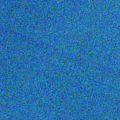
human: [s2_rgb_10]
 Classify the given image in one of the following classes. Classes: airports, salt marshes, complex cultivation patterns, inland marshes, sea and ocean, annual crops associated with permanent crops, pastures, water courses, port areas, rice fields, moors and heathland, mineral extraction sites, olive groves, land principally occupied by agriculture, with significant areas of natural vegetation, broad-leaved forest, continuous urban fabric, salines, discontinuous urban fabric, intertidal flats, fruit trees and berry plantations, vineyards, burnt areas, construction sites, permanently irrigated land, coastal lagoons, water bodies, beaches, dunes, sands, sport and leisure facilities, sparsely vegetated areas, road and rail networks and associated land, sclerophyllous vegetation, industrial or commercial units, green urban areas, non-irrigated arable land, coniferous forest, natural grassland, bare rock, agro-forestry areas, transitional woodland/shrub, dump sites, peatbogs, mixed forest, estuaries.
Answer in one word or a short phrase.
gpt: sea and ocean